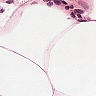
Metastatic tissue present: no